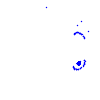
Particle: kaon